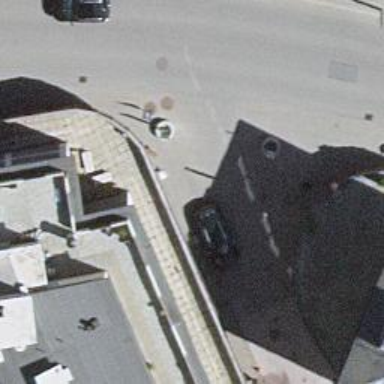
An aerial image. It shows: Living street.